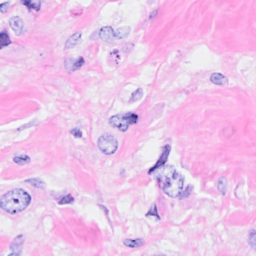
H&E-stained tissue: Breast